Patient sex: M
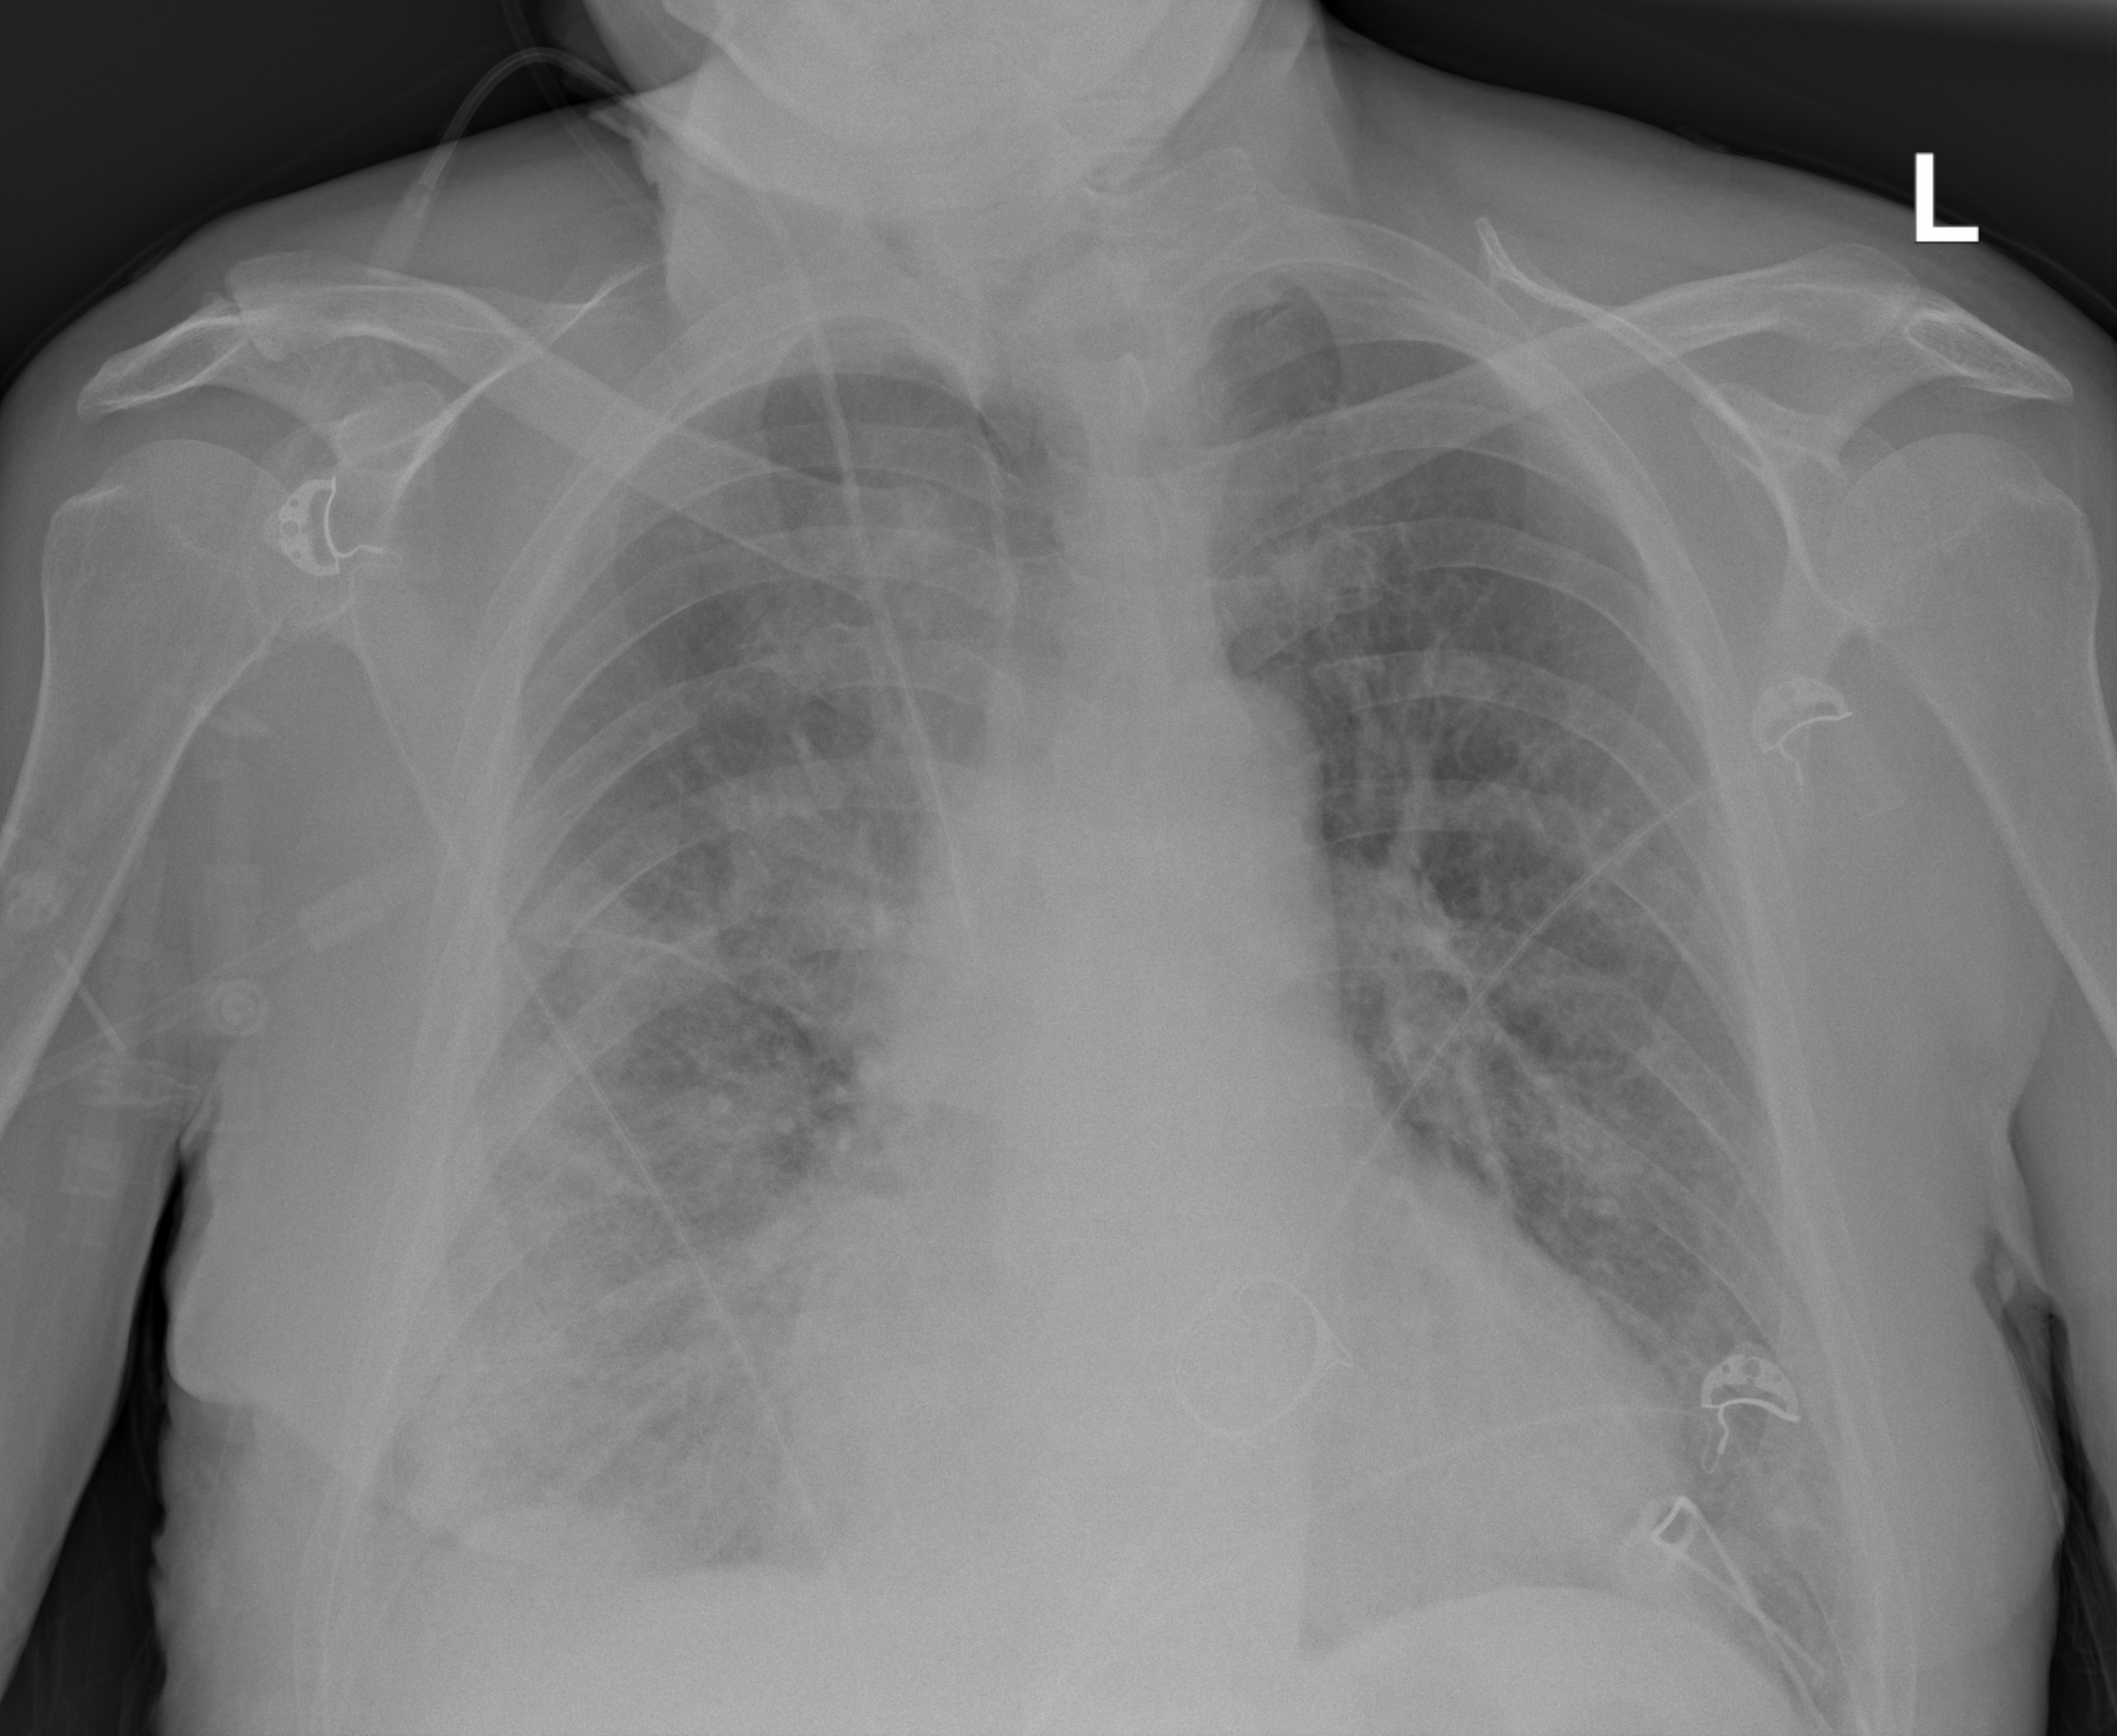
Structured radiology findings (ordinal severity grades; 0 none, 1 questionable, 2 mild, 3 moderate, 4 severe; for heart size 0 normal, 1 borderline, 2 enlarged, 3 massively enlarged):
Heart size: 2
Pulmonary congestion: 2
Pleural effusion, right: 2
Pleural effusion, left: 0
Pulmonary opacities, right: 3
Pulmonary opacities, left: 1
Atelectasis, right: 2
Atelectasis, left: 0